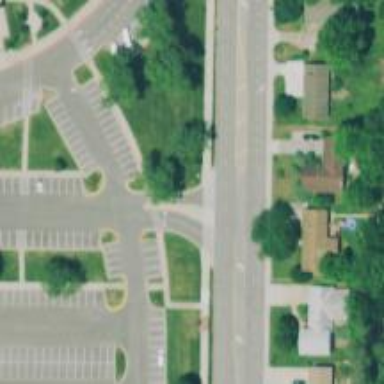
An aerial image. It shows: Solid stop line on the road.